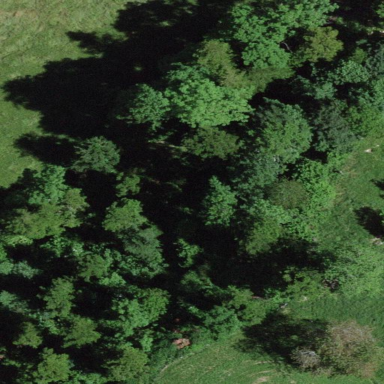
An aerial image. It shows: Forest area.